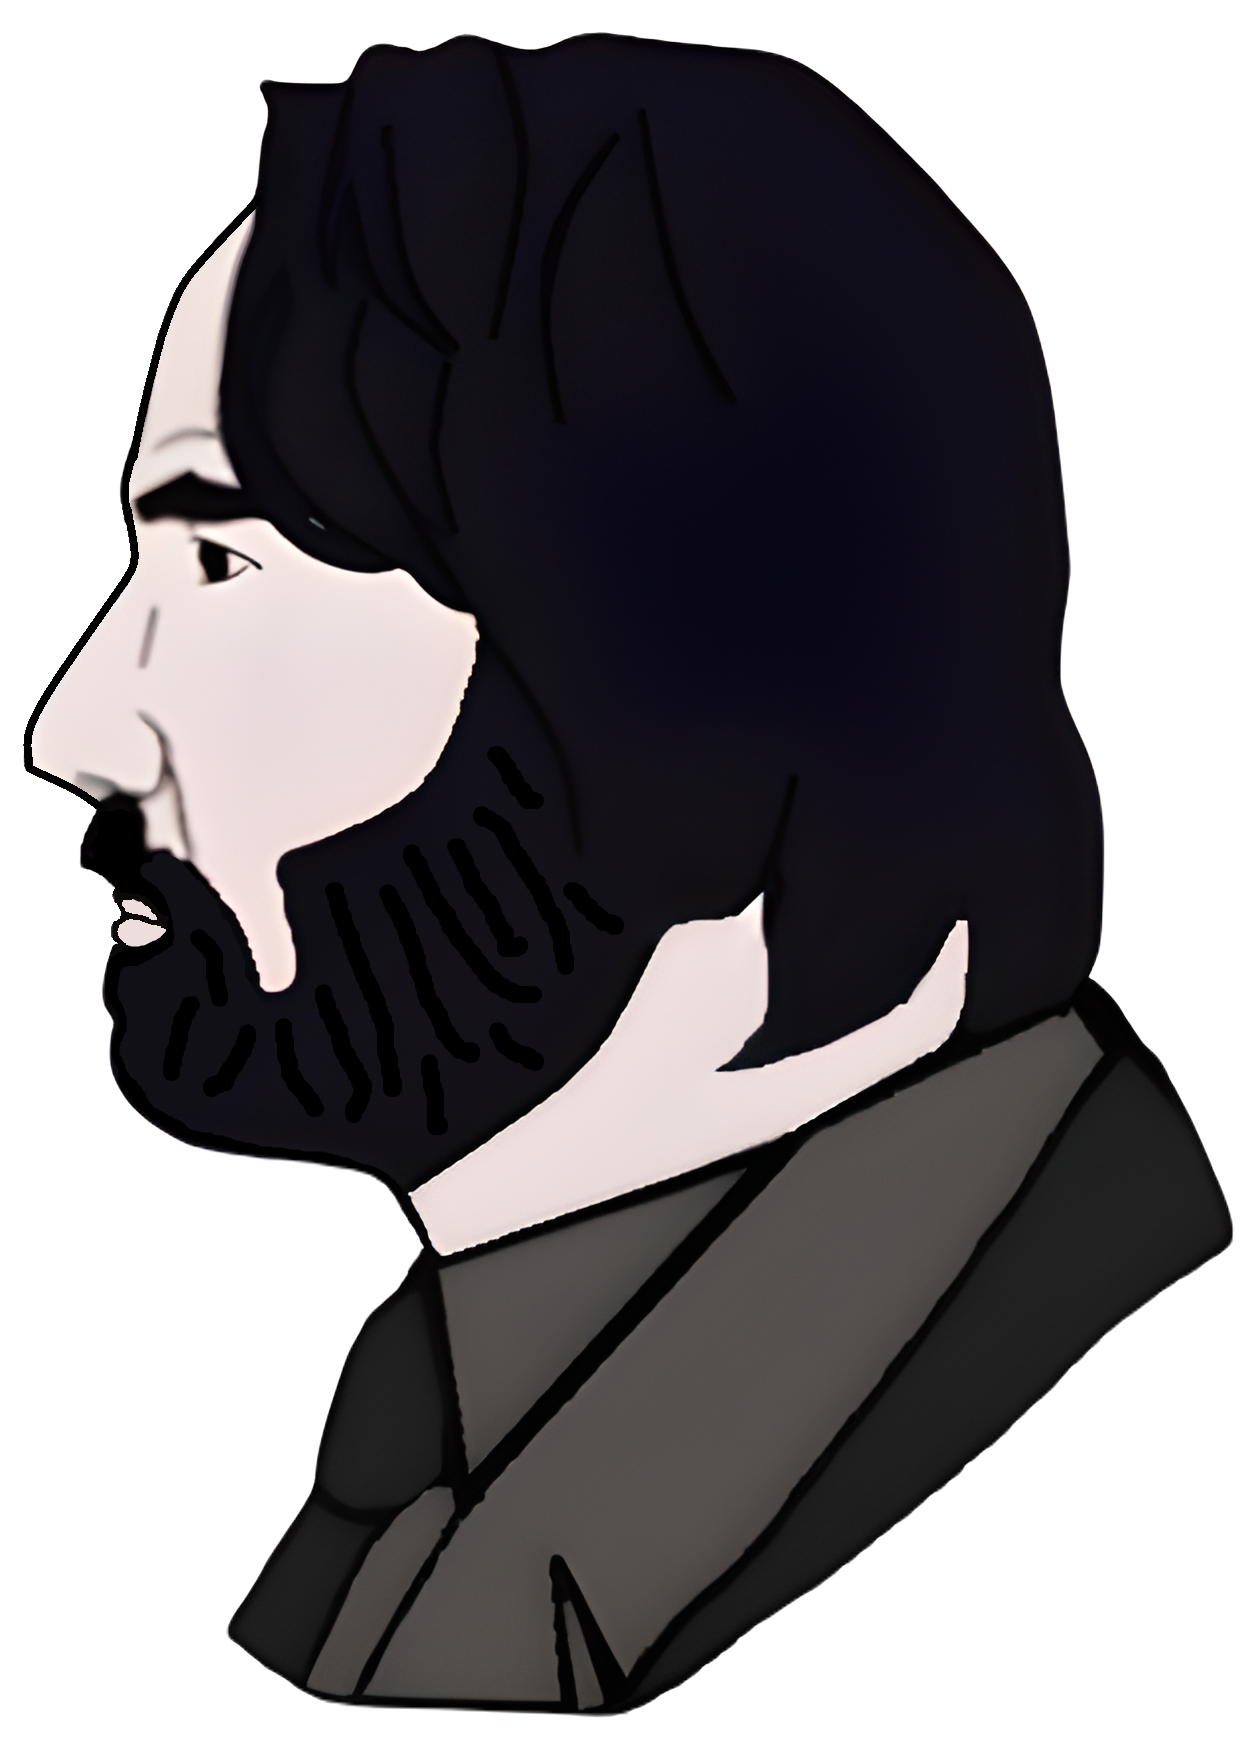
Label: 4_Yes_Chad